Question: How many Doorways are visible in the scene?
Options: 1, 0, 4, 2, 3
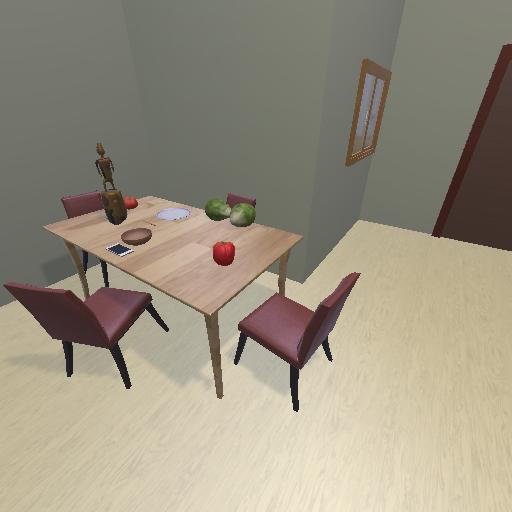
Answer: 1